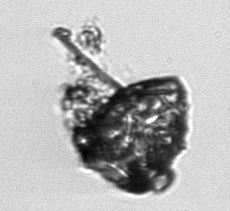
Label: Delphineis